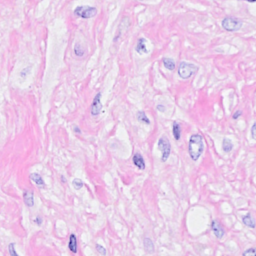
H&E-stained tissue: Breast